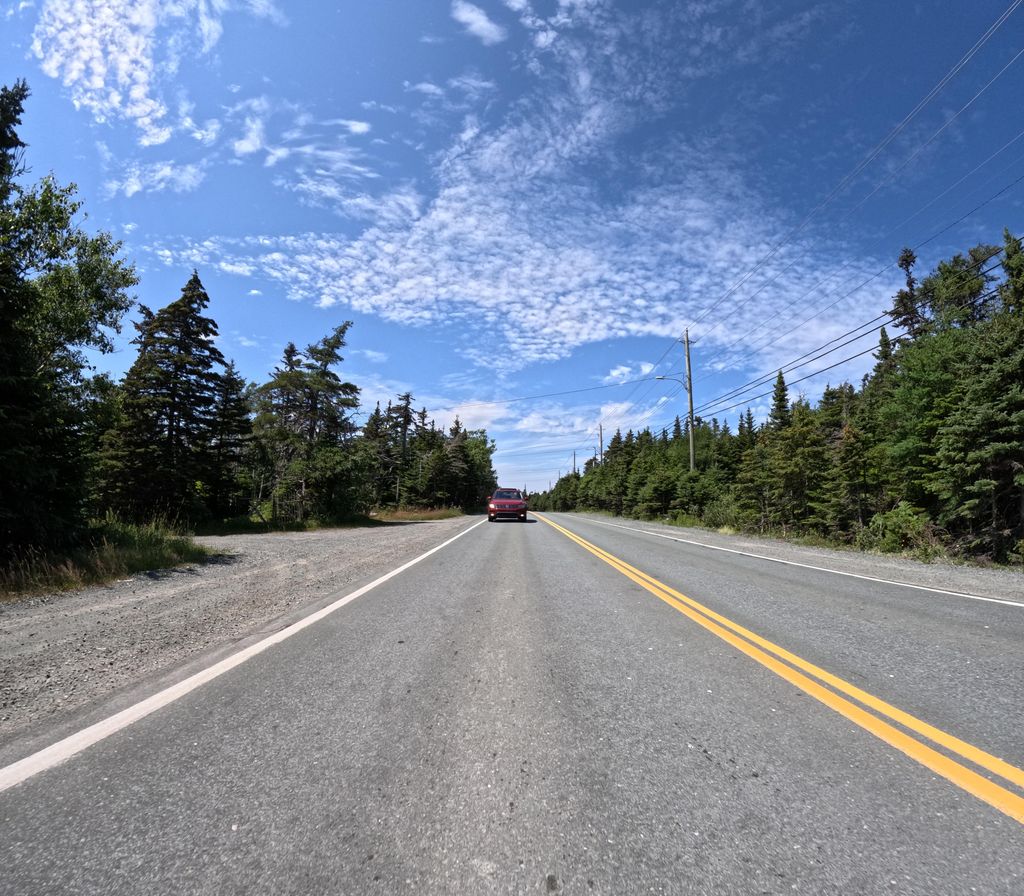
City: st_johns